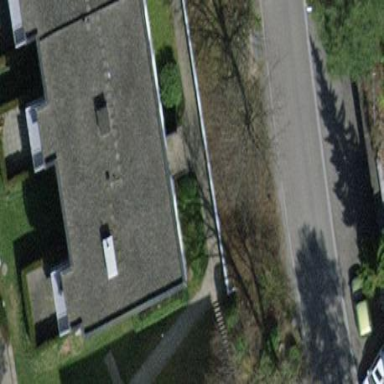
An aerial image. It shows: Building with apartments and flat roof.